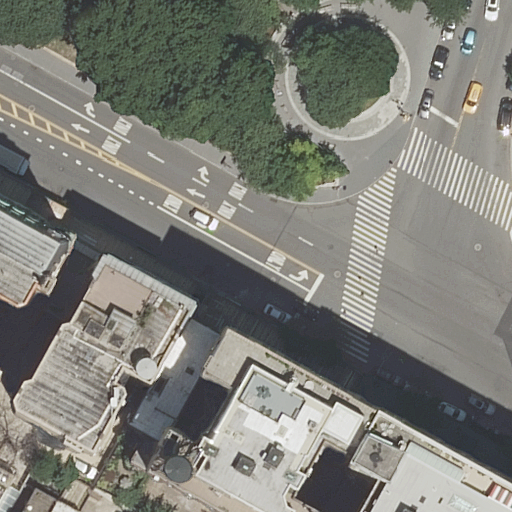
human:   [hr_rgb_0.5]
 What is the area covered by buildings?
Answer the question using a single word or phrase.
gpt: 1955m2

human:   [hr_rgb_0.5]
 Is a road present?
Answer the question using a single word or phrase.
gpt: yes

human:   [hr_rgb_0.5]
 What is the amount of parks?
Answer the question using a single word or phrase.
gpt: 1

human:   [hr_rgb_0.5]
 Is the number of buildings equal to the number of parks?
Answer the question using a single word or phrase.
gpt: no

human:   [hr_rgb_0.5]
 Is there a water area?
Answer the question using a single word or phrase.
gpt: no

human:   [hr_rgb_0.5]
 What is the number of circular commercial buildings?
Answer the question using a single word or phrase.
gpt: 0

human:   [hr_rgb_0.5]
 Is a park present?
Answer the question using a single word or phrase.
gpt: yes

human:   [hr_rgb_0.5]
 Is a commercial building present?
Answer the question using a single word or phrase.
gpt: no

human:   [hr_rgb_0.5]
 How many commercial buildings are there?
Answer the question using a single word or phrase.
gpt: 0

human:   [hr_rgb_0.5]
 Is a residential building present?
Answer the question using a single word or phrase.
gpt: yes

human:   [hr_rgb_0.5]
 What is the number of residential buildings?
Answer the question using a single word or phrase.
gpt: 8

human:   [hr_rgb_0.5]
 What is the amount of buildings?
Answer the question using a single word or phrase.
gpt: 8

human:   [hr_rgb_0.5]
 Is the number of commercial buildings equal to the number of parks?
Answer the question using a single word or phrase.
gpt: no

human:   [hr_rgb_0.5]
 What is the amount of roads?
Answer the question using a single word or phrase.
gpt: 9

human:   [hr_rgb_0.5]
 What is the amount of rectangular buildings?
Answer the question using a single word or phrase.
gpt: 4

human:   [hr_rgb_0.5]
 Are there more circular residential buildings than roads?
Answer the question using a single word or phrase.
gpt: no

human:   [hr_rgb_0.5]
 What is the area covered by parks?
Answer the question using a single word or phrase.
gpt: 10629m2

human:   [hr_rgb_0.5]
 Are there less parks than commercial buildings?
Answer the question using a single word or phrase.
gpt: no

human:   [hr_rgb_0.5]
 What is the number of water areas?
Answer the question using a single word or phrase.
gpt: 0

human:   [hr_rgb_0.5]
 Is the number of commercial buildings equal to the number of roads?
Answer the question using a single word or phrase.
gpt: no

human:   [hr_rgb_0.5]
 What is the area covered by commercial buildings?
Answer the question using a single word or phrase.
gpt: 0m2

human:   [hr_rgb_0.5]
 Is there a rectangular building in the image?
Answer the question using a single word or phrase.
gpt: yes

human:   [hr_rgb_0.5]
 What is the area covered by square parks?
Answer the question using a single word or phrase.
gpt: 0m2

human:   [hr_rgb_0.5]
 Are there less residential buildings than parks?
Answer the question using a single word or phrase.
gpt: no

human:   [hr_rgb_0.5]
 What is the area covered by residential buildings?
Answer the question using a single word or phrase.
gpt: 1955m2

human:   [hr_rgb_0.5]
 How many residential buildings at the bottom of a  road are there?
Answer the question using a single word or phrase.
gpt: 8

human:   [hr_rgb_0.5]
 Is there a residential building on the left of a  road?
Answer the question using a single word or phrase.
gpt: yes

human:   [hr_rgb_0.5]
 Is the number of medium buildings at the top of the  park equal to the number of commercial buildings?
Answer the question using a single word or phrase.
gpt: yes

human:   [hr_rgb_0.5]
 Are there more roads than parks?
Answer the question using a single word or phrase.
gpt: yes

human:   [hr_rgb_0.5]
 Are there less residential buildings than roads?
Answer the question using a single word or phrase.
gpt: yes

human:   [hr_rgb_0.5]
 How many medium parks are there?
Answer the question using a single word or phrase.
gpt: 0

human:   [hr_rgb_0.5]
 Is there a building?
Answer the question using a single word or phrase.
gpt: yes

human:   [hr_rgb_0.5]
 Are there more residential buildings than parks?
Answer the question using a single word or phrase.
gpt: yes

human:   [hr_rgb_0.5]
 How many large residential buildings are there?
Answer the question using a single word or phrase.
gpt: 2

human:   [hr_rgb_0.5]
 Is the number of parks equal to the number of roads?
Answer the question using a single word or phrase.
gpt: no

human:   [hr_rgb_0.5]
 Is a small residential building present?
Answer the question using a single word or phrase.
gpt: yes

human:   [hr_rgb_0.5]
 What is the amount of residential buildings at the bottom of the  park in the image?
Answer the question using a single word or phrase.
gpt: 8

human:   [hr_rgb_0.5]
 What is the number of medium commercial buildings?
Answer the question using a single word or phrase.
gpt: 0

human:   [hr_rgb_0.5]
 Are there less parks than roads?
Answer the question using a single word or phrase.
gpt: yes

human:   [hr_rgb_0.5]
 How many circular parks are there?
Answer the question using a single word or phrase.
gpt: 0

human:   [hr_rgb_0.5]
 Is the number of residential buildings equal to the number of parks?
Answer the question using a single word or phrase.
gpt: no

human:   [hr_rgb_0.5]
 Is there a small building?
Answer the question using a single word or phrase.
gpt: yes

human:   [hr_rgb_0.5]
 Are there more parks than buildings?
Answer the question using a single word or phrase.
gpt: no

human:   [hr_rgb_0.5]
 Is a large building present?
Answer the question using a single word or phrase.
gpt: yes

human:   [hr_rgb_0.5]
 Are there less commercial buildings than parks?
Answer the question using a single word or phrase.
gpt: yes

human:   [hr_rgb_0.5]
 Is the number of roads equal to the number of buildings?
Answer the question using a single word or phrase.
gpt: no

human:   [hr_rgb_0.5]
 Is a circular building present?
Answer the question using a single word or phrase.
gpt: no

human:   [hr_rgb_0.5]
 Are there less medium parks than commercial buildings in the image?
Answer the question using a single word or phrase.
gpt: no

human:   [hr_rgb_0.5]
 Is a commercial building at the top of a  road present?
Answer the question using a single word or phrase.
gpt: no

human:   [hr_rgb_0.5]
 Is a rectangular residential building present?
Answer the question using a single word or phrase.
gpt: yes

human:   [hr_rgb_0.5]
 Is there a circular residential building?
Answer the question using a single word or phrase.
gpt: no

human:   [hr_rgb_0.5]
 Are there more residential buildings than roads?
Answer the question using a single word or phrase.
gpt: no

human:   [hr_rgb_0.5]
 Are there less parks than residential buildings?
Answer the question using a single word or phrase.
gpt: yes

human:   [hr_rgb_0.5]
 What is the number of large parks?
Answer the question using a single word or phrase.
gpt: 1

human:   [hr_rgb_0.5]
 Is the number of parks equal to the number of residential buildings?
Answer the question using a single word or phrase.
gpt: no

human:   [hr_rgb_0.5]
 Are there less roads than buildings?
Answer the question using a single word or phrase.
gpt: no

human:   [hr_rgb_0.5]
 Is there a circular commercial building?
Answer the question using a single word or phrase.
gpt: no

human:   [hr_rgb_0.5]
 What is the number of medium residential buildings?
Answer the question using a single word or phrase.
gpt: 2

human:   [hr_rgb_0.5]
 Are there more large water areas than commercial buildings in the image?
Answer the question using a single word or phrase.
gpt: no

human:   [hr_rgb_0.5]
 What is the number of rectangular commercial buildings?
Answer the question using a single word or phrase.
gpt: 0

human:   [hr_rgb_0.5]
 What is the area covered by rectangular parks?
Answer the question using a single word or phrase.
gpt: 10629m2

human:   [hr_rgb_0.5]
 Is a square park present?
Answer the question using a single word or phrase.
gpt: no

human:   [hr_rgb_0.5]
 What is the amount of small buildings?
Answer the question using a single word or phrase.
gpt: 4

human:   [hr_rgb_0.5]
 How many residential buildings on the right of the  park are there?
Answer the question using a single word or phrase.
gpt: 1